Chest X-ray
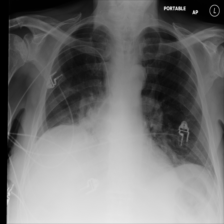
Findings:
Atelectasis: positive
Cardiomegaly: negative
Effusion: negative
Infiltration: negative
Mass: negative
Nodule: negative
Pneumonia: negative
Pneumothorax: negative
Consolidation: negative
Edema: negative
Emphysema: negative
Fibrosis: negative
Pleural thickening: negative
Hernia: negative